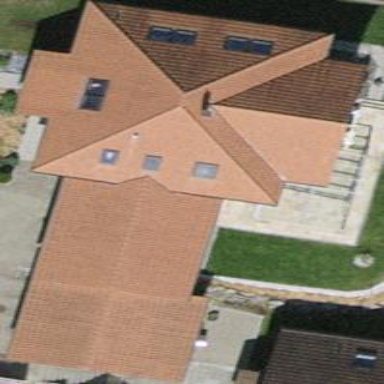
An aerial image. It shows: Detached building with hipped roof.